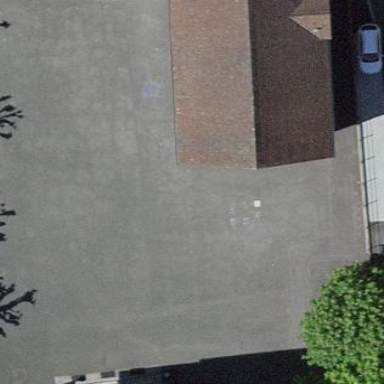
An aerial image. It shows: School building.